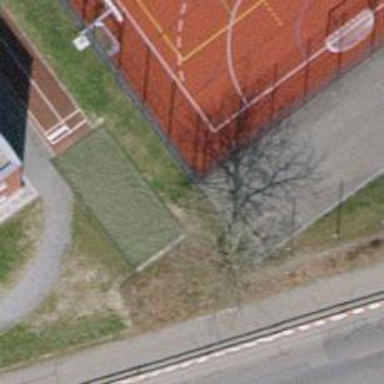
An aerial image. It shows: Fence with chain link type.